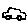
Label: car